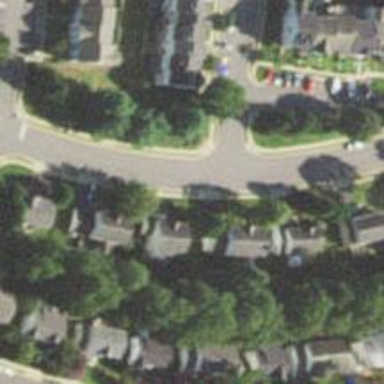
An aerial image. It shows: Unmarked road crossing.